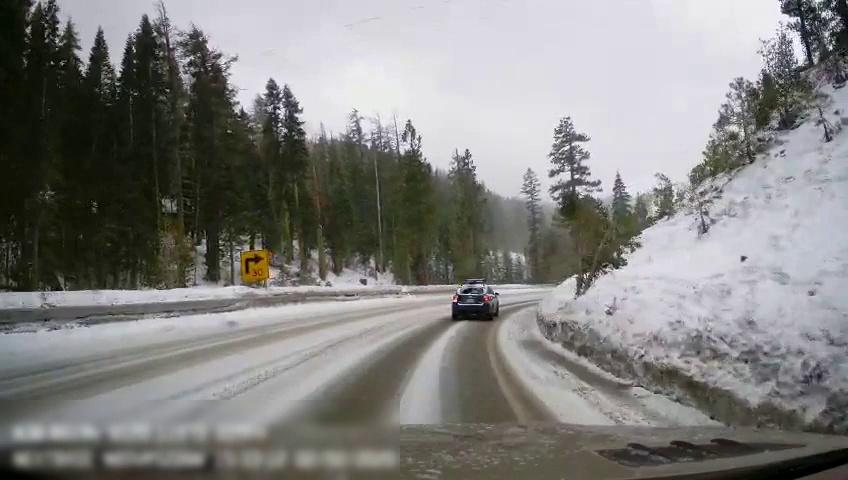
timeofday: Day
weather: Snowy
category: Drivable Space
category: Vehicles | Car
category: Lanes | Current Lane
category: Traffic | Signs